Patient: sex M, age 71
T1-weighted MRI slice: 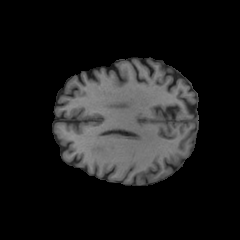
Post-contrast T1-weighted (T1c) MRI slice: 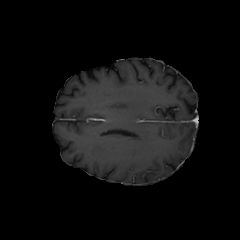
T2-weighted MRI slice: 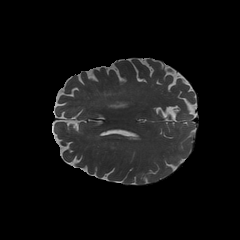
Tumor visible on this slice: no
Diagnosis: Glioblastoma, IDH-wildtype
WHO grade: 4